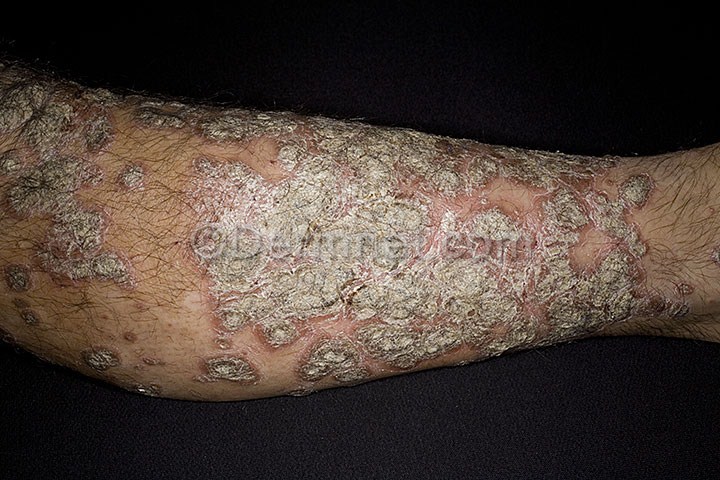
Disease: Psoriasis pictures Lichen Planus and related diseases